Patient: sex F, age 73
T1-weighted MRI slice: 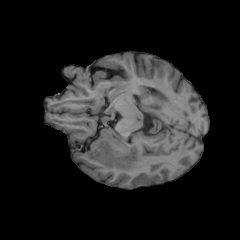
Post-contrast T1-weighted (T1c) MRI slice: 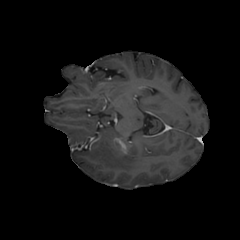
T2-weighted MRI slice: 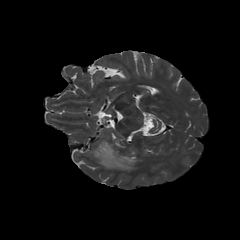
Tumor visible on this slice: yes
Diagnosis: Glioblastoma, IDH-wildtype
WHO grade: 4